Question: I have an input page with labels and buttons that is too long to fit on the screen of any of the iPhones. I want to let the user scroll vertically to make all the inputs.
I'd like to do the layout in storyboard.
All the suggested answers I can find either deal with different situations:
- Layout all by code
- Content is images which have an inherent size
- May work with autolayout/xcode 5 but I can't make work for adaptive layout and xcode6
Here's visually what I am talking about. The yellow box is the view that holds the input elements. The black box represents what can be seen at any time.

Here's what I have tried, based on my research:
1. Added a ScrollView inside the main view that completely fills it. (This should be the black rectangle, I think.)
2. Added a View (to act as content container) inside the scrollview. (The yellow rectangle)
3. Added the elements needed to the content view. To go below what is visible on the screen, I dragged and extended the View so it is large enough to contain everything.
4. Added constraints pinning the content view to the scrollview on all sides.
5. Added constraints making the content view the same width and height as the top level view.
6. Added constraints to the width and height of all the elements and from their sides to the sides of the container view.
What I get in the simulator: Just the elements that can fit within the original screen size.
Can anyone help solve what I feel like must be a common problem?
Thanks.
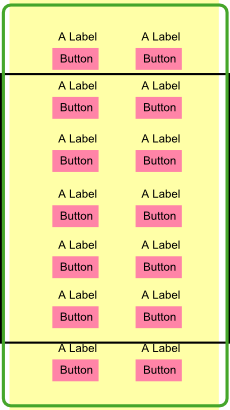
Answer: Thanks to hardik, I think I have this sorted out. Most of what I was doing was right, but I was missing a key set of constraints (and I had one extra that I didn't need or want.)
Here is what I believe to be the method to use and the minimum set of constraints that make it work.
1. Add a scrollview inside the main view. Have scrollview fill the entire view.
2. Add a content view inside the scrollview. Expand it as necessary to add your content (labels, buttons, etc.)
3. Add constraints pinning the content view to the scrollview on all sides.
4. Add constraint pinning width of content view to width of main view -- not width of scrollview. Leave height alone. (The height constraint is the extra bit I had that I didn't need.)
5. Add constraints pinning the scrollview to the main view on all sides. (This is the key addition.)
Now you will need to add constraints within the content view to lay out the content. These obviously differ based on your situation. I needed to have constraints that defined the layout completely from top to bottom and side to side.